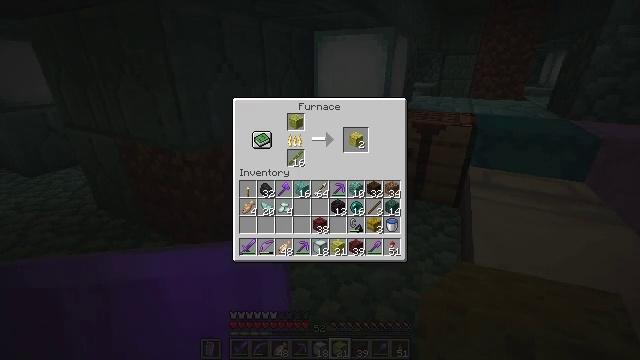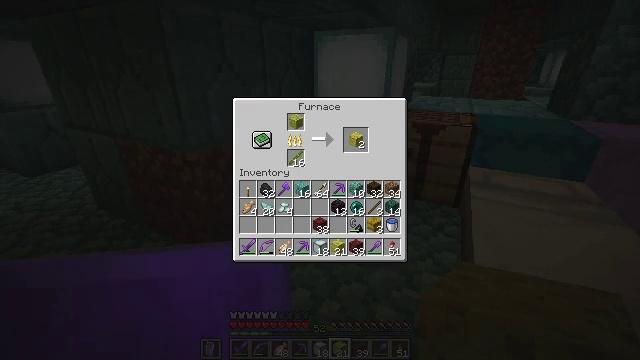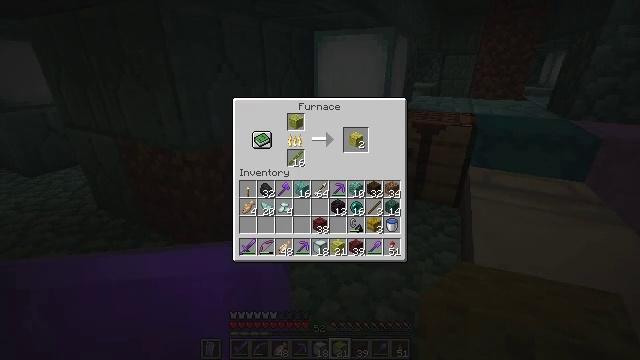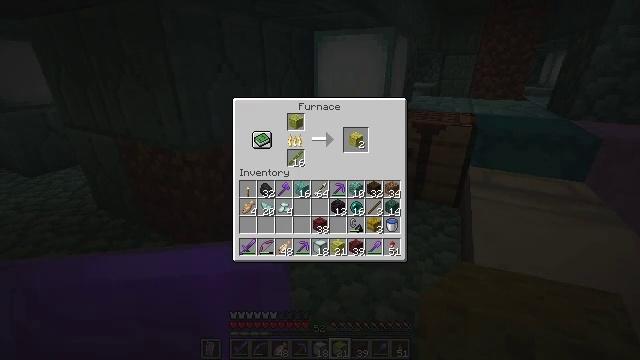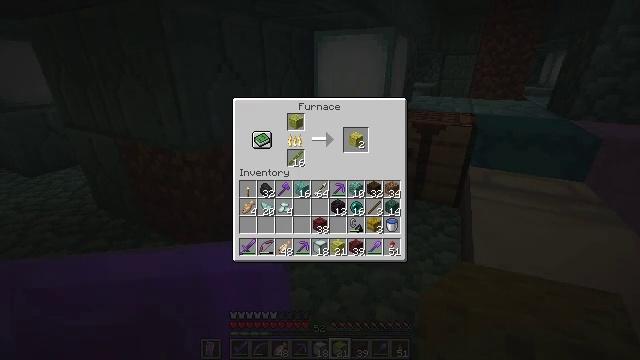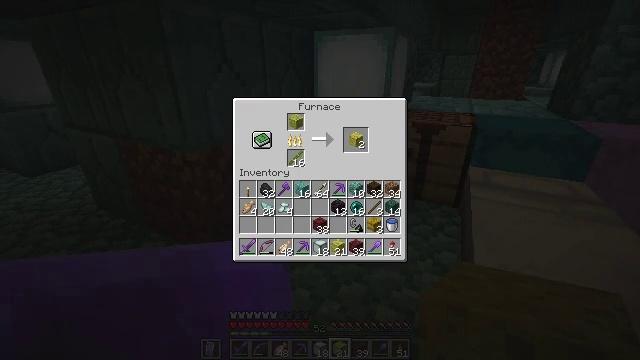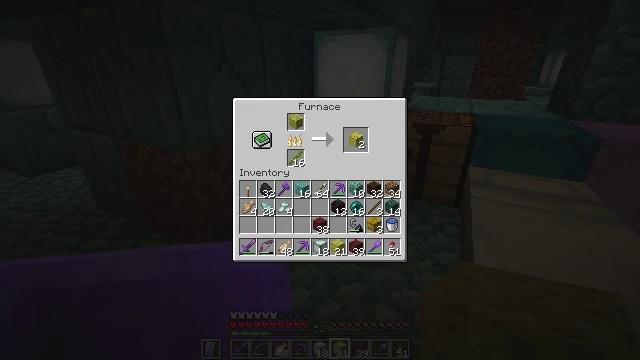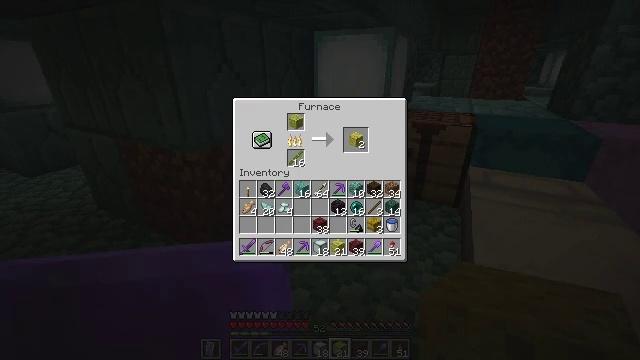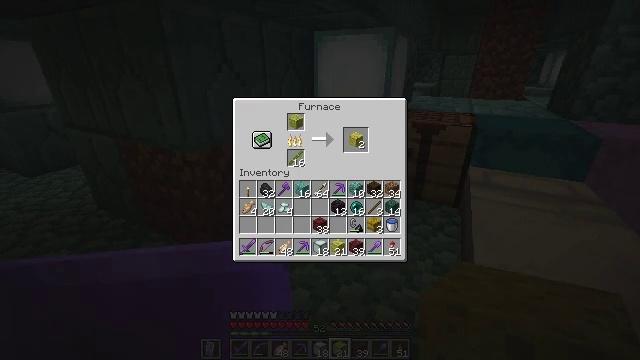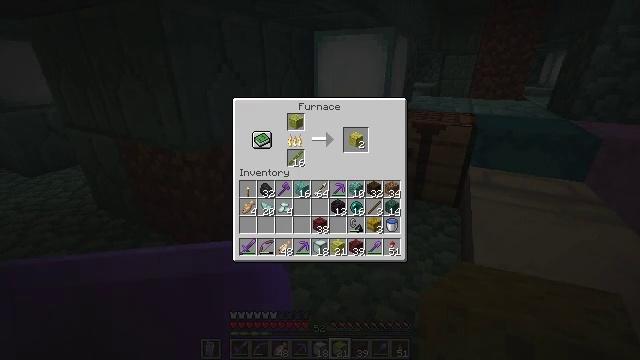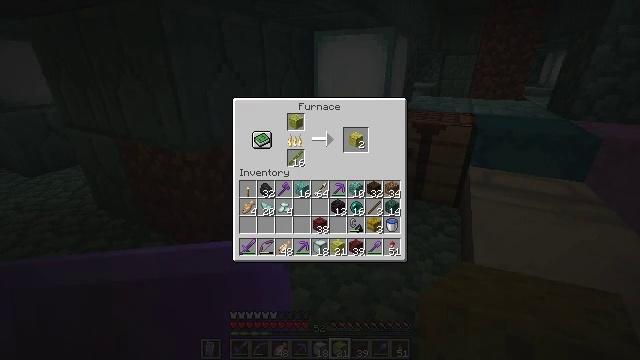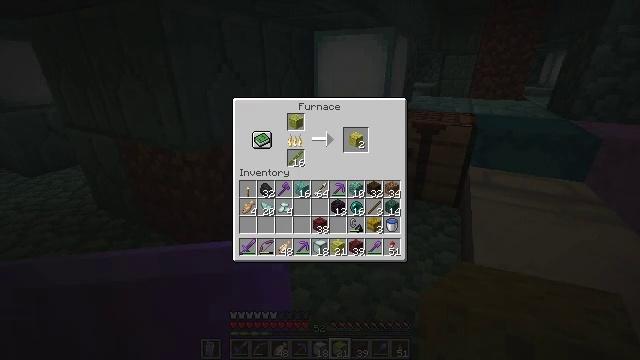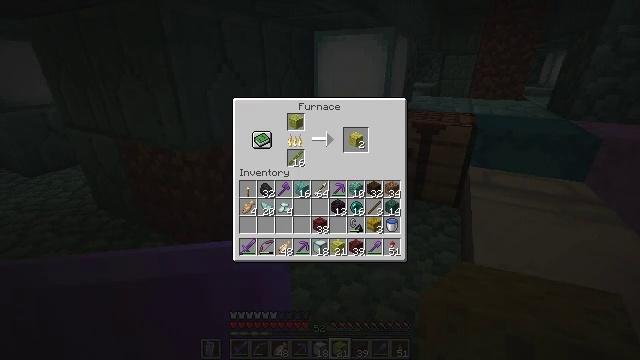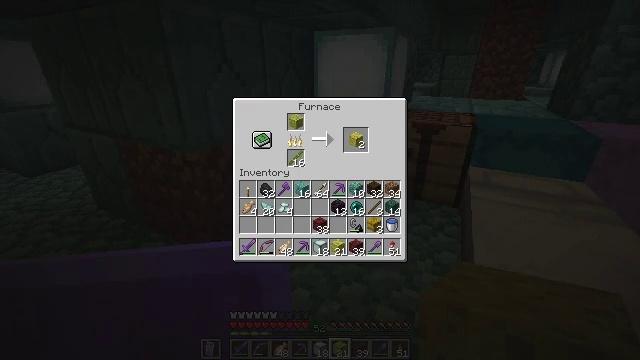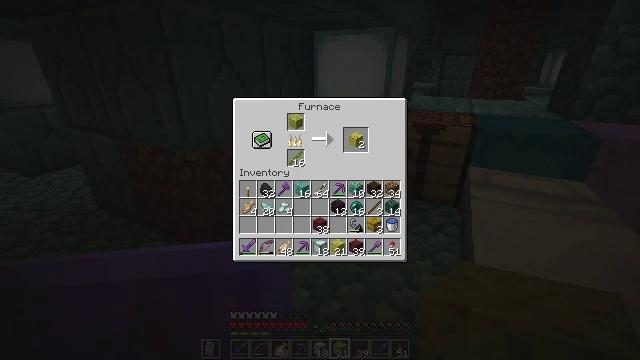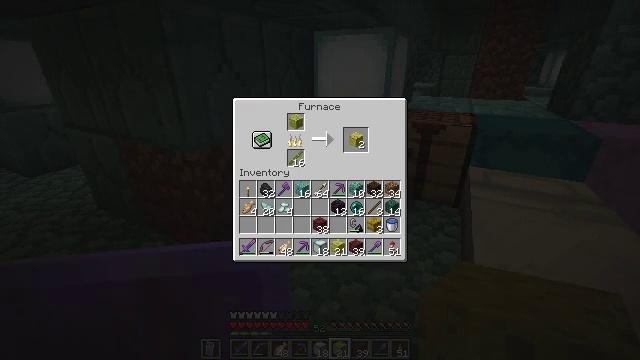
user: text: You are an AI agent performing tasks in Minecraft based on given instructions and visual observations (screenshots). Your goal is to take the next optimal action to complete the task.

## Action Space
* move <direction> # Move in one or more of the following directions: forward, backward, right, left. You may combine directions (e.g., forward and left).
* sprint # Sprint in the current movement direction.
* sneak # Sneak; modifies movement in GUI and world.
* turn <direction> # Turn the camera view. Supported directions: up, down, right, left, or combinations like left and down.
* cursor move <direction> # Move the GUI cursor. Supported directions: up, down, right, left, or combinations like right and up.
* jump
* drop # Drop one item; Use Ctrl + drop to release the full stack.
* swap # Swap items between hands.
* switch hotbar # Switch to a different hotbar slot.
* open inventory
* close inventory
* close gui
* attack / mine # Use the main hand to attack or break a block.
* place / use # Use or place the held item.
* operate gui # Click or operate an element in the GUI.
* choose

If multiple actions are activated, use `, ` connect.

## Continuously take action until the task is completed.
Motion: motion action
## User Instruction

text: craft item sponge
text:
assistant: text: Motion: no_op
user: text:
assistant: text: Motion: no_op
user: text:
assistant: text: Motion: no_op
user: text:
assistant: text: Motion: no_op
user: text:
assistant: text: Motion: no_op
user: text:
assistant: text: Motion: no_op
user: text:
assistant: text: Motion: no_op
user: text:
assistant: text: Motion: no_op
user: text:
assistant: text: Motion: no_op
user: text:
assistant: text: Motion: no_op
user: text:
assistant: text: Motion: no_op
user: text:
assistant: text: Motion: no_op
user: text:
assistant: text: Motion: no_op
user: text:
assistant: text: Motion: no_op
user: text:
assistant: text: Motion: no_op
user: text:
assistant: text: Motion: no_op
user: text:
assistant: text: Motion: no_op
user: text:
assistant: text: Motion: no_op
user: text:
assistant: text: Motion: no_op
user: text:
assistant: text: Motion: no_op
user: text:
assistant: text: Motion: no_op
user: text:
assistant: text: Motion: no_op
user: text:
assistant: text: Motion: no_op
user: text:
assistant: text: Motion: no_op
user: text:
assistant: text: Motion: no_op
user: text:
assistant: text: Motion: no_op
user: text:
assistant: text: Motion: no_op
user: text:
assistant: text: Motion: no_op
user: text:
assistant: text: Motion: no_op
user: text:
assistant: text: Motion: no_op